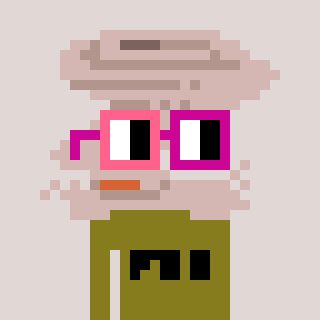
a pixel art character with square pink and red glasses, a tornado-shaped head and a gunk-colored body on a warm background